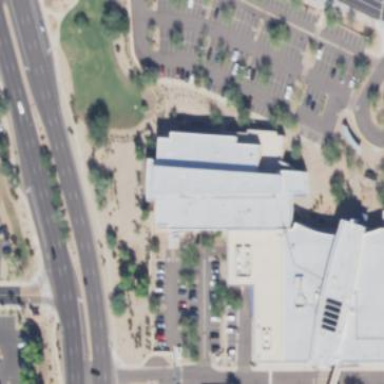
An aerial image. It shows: Courthouse building.